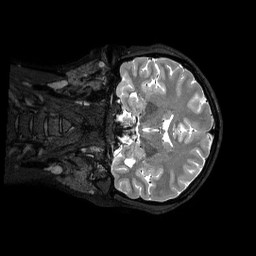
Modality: T2w
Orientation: coronal